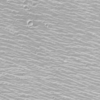
Label: not_dusty